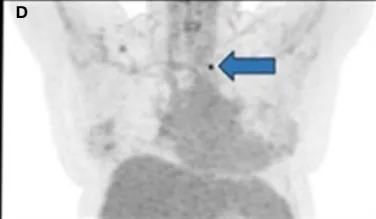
Staging CT scans and PET imaging of the primary tumor and metastatic lesion prior to radiation therapy. (D) Coronal PET/CT MIP from the same study as in C demonstrating a non-enlarged FDG-avid lymph node in the left supraclavicular nodal station. Blue arrows, primary mass; yellow arrow, physiologic FDG uptake.
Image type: radiology (pet)